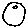
Label: moon